Question: I sometimes get conflicts when updating my working copy in TortoiseSVN, as I'm sure many of you do, and I just got rather confused with the options available in Tortoise's context menu. (I must have double-clicked so far...)

Here is what I think they do:
I thought this would compare what i have locally with what is currently in the HEAD revision on the server. But now I'm not sure anymore. Is it comparing what I currently have in my WC versus what the code looked like when I checked it out (i.e. WC vs. an old revision)?
:
HEAD vs. WC?
:
Not sure when I would use this?
Unfortunately, the docs don't seem to mention the context menu: <URL>
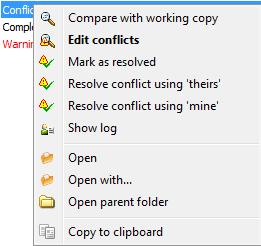
Answer: When a conflict occurs, several files are created. The ones with the .rNNNN extensions are pristine copies of the file as it existed at those revision numbers (typically these are the common base and "theirs" changes). The original file is also updated to include <<<>>> conflict markers in the appropriate spots, so that you can use an editor that understands conflicts (or one that doesn't, if you want to handle it manually) and feed it just that one file (although this is typically not the best way to do it, but it's what some people are used to).
typically opens a three-way merge, showing the "base" (the version that both your changes and their changes have in common, "theirs" (their changes), and "mine" (your changes), and the final merged result. You can use this to inspect and interactively resolve the conflicts. This is usually the best choice, which is why it's the default. (The built-in TortoiseMerge does a decent job at this, although it's possible to use other tools -- I use kdiff3.)
tells SVN that you have already (through some other editor or tool) resolved any conflicts in the "real" file (the one with the same name as before, that had the conflict markers). SVN will verify that the file no longer contains any conflict markers, and will then delete the extra files and mark the original as resolved without editing it further (as it assumes you've already done anything necessary).
do what they say on the tin; they replace your copy of the file with the complete file from either their changes or your original (pre-update) changes, ignoring any changes that came from the other side. While this is sometimes useful it runs the risk of losing changes made by others (or yourself), so you need to be careful with it.
In all cases, the resolved changes are made only to your local working copy. This still allows you time to verify the result (eg. build and run tests) before you commit again.